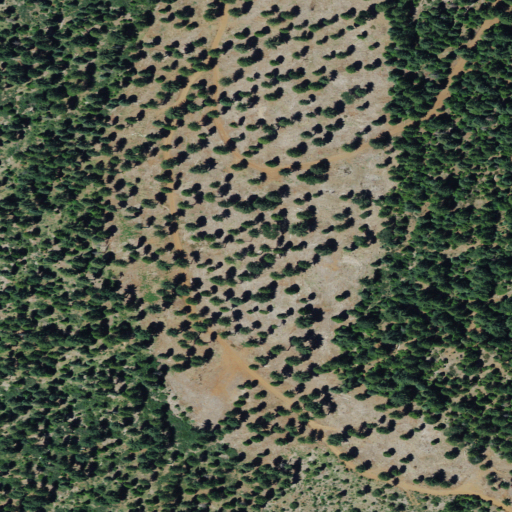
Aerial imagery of ridge(s) in California named Carpenter Ridge containing evergreen forest, grassland, open development, and shrub